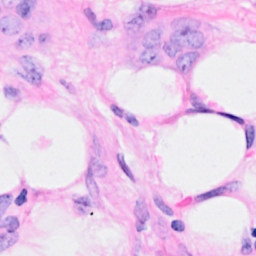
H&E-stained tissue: Breast